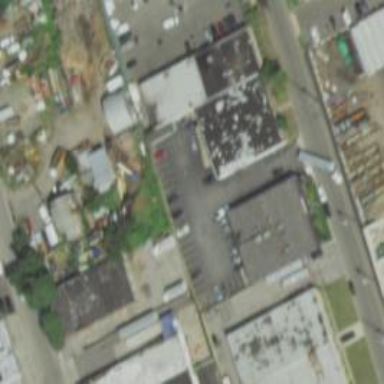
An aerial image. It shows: Commercial building.